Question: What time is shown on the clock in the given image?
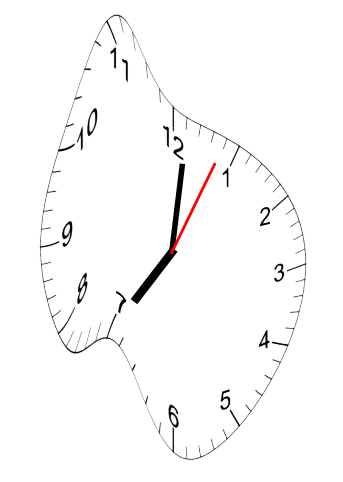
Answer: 07:01:04